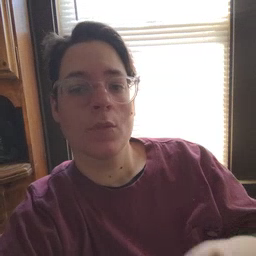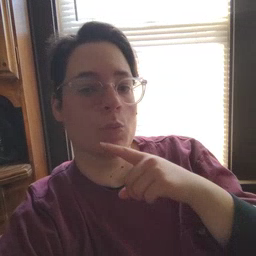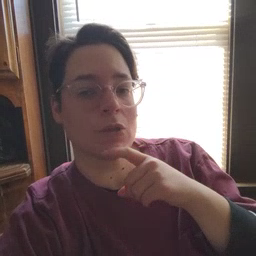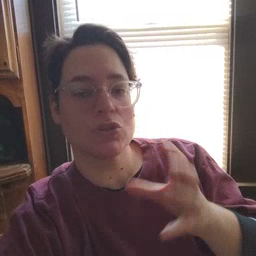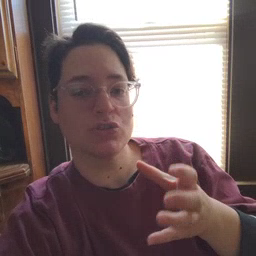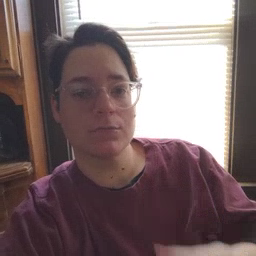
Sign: dryer